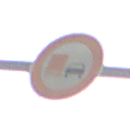
Verkehrszeichen: UeberholverbotKraftfahrzeuge
Umgebung: Roofed, Suburban
Tageszeit: SunriseSunset
Wetter: Clear
Licht: Natural
Jahreszeit: NotSpecified
Kontrast: MediumContrast